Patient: sex F, age 35
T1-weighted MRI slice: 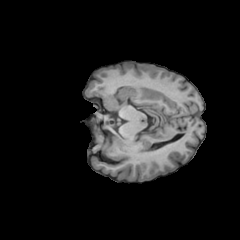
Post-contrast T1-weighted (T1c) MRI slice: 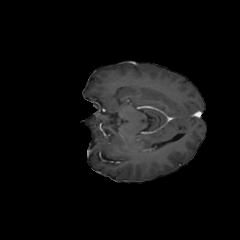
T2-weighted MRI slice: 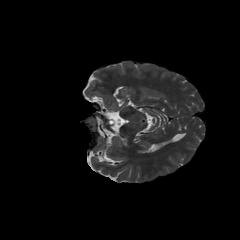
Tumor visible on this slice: no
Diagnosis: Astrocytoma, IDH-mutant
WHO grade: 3